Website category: movie
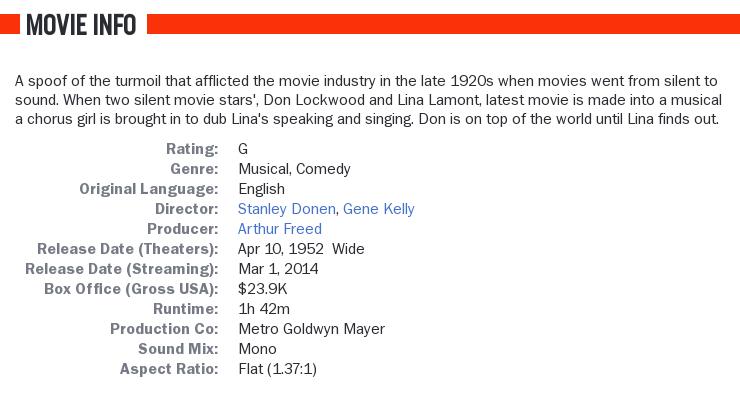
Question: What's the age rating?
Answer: G

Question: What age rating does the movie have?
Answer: G

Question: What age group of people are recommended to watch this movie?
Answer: G

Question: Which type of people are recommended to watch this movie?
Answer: G

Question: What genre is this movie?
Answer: musical, comedy

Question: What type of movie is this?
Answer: musical, comedy

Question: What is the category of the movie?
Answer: musical, comedy

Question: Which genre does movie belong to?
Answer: musical, comedy

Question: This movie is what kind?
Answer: musical, comedy

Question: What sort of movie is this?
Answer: musical, comedy

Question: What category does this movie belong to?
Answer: musical, comedy

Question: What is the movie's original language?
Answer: English

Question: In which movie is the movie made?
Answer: English

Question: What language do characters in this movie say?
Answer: English

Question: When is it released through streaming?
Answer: Mar 1, 2014

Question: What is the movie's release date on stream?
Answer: Mar 1, 2014

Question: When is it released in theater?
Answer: Apr 10, 1952 wide

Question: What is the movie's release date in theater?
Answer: Apr 10, 1952 wide

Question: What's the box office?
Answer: $23.9K

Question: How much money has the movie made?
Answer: $23.9K

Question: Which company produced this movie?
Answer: Metro Goldwyn Mayer

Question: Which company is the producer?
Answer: Metro Goldwyn Mayer

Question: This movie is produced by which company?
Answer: Metro Goldwyn Mayer

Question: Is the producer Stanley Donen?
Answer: no

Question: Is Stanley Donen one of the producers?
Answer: no

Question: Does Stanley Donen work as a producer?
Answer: no

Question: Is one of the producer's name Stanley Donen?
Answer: no

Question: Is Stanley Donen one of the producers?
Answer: no

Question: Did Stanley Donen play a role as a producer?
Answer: no

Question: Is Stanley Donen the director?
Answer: yes

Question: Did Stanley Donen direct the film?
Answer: yes

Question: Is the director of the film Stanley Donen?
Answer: yes

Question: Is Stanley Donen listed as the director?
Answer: yes

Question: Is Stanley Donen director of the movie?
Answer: yes

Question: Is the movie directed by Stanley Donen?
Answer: yes

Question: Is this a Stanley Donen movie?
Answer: yes

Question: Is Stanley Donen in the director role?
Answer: yes

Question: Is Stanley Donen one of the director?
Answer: yes

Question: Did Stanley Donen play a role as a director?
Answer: yes

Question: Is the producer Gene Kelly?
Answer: no

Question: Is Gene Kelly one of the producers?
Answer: no

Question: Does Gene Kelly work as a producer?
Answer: no

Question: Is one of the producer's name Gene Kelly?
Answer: no

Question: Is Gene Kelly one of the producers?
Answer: no

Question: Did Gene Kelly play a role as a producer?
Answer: no

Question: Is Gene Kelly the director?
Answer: yes

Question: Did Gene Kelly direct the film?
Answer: yes

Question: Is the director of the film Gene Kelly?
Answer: yes

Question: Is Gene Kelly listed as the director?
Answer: yes

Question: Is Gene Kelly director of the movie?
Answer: yes

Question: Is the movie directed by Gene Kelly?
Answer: yes

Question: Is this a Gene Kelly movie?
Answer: yes

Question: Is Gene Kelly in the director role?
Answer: yes

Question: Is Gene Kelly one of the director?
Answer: yes

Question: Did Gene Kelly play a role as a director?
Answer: yes

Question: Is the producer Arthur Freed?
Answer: yes

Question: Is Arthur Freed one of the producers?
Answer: yes

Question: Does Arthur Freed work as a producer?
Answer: yes

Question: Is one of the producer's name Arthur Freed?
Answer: yes

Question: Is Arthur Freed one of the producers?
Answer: yes

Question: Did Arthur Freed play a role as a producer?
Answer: yes

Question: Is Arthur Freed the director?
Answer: no

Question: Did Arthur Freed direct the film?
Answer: no

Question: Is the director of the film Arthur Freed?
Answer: no